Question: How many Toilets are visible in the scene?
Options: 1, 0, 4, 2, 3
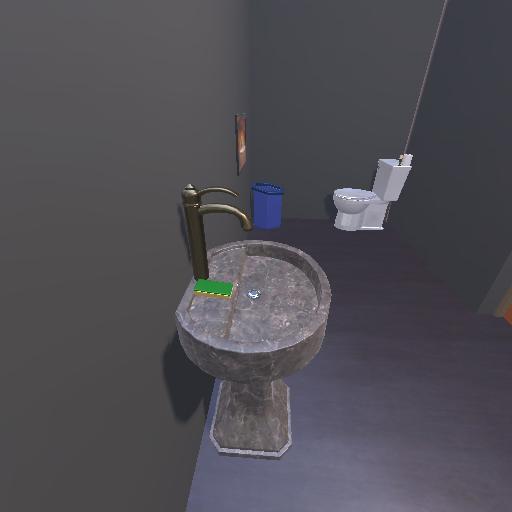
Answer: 1